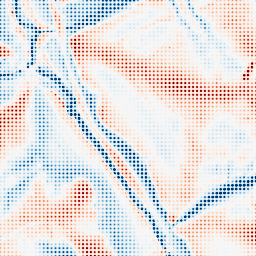
Category: edge_preserving
Decomposition family: guided
Decomposition parameters: radius: 16
eps: 0.001
Upsampling method: sinc_hamming
Upsampling parameters: scale: 8
kernel_size: 4
Upsampling scale: 8